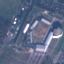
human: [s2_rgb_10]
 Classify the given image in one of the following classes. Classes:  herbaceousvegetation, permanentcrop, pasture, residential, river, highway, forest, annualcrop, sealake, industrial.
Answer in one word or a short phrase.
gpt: Industrial